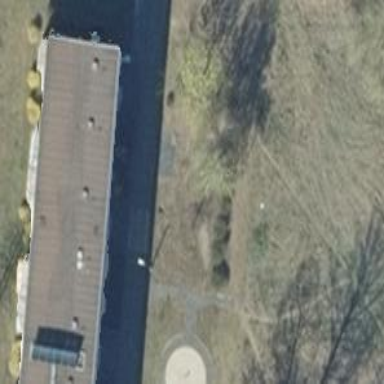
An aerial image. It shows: Playground area for leisure activities on the land.